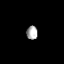
Tissue: lung
Cell type: Others
Senescence score: 0.2212
Nuclear area (px): 149
Mean DAPI intensity: 170.779